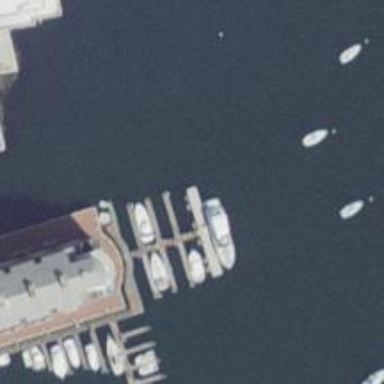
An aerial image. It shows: Man-made pier.